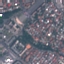
Label: Residential